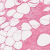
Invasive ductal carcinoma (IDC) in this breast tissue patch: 0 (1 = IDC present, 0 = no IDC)